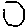
Label: hexagon